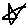
Label: star